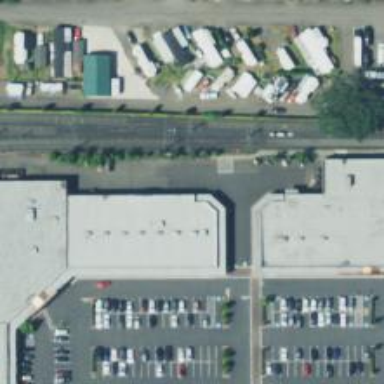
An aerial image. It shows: Light rail siding with electrified contact lines.